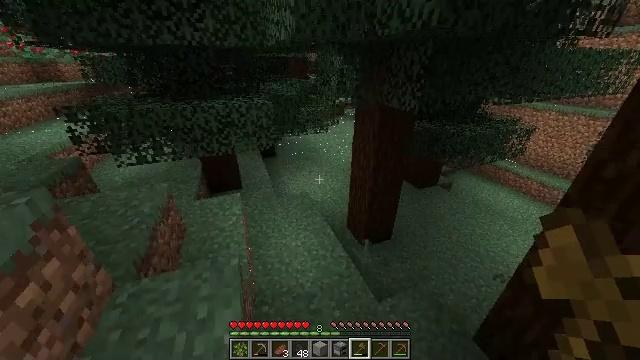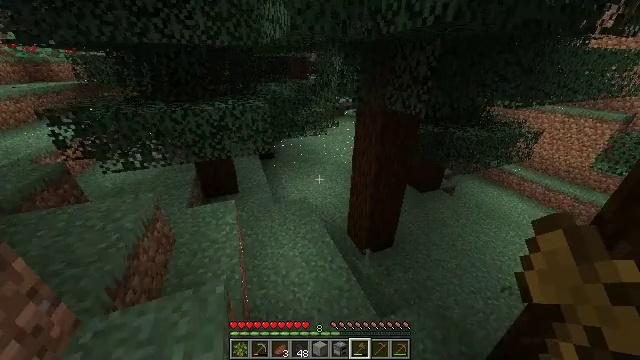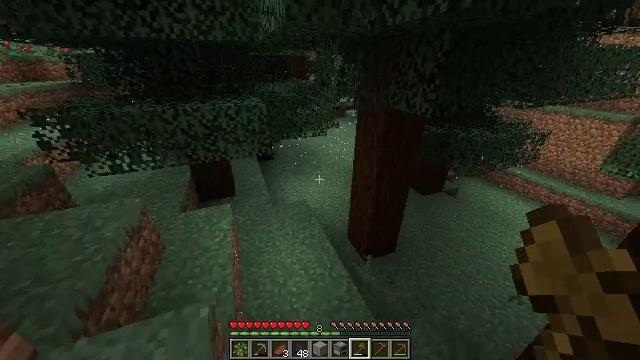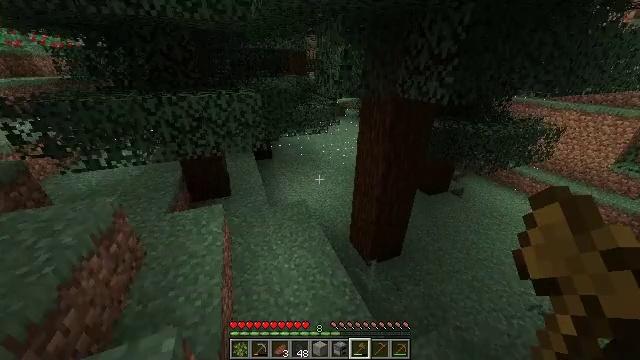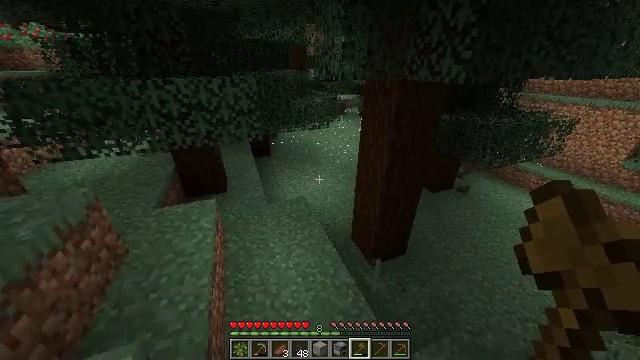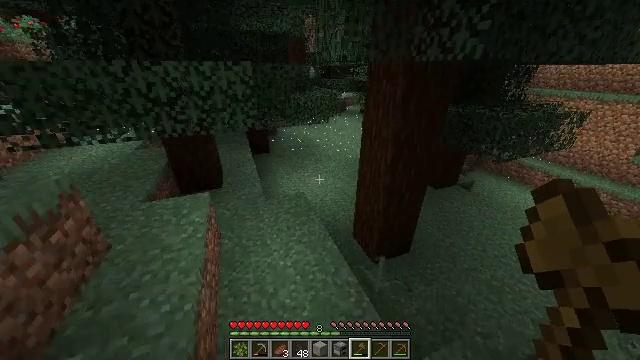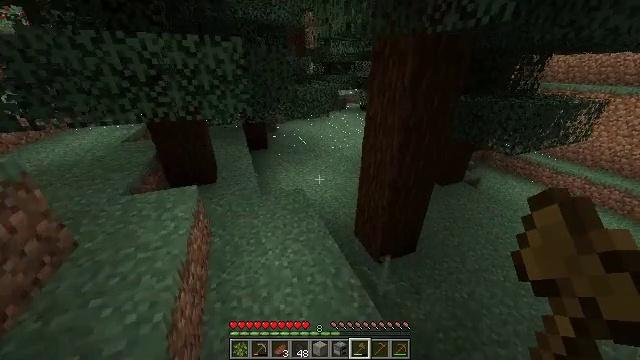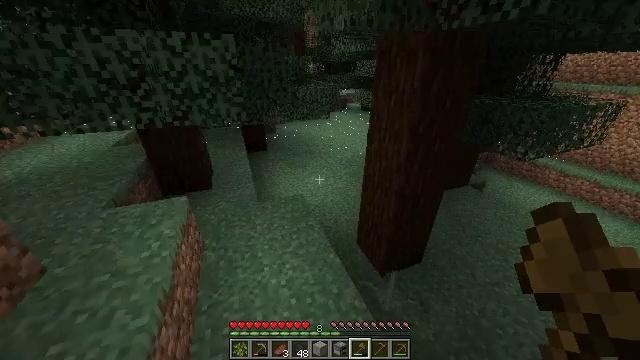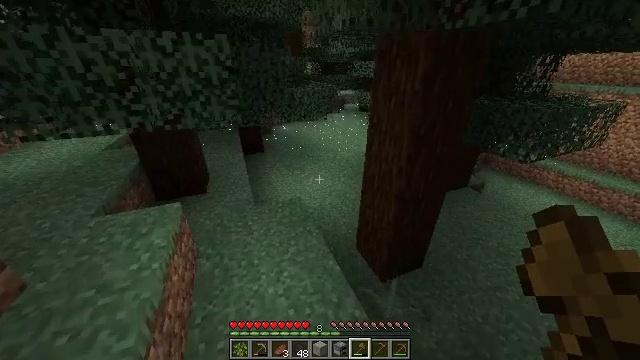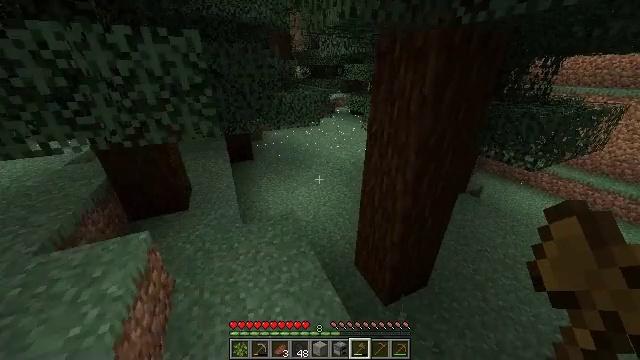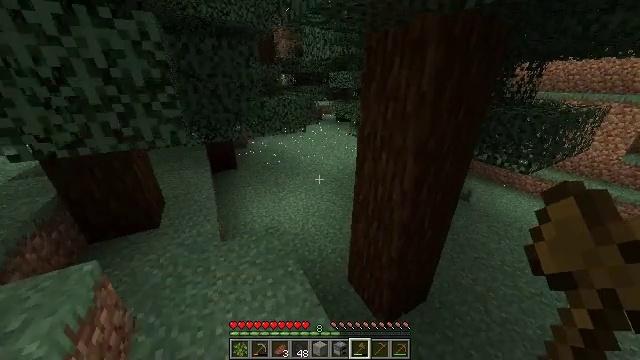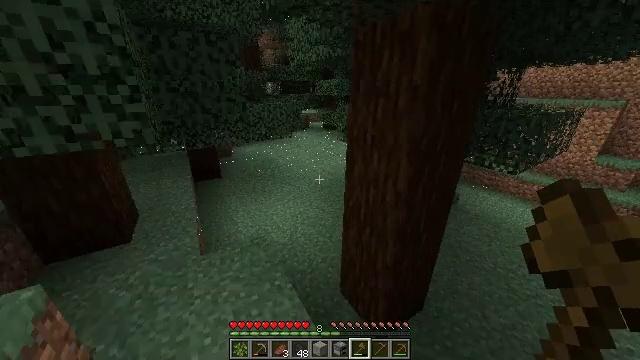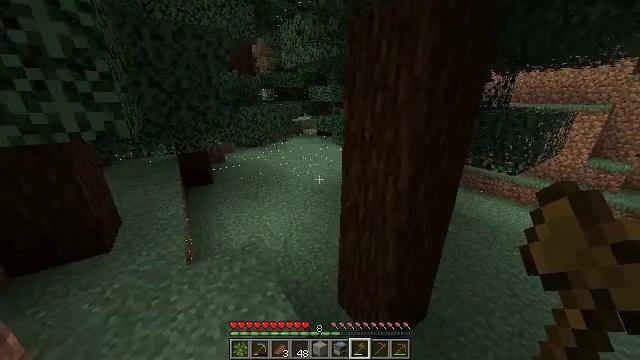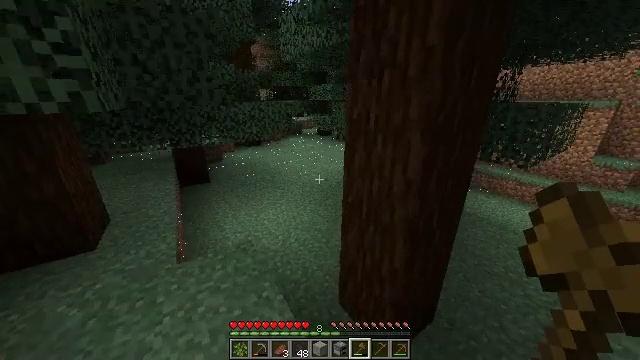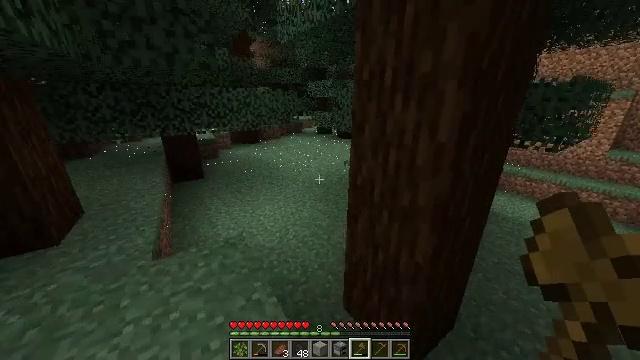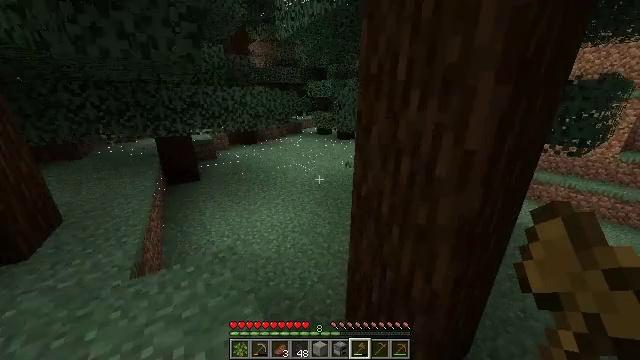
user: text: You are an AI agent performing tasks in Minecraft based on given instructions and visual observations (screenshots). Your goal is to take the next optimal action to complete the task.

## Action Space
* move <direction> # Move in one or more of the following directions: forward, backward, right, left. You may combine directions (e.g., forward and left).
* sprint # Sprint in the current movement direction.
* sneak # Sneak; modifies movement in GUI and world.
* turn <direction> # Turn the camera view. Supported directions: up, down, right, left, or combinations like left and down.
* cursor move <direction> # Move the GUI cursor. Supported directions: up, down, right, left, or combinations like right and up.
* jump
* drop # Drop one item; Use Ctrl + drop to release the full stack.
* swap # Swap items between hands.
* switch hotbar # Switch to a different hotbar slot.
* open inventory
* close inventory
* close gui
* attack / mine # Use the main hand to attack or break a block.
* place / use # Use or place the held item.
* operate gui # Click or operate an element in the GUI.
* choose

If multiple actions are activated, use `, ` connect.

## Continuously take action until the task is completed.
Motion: motion action
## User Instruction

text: Gather materials from the sweet berry bush.
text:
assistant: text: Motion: move forward, sprint
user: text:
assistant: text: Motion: move forward
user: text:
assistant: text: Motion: move forward
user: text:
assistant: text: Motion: move forward
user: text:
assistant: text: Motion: move forward, sprint
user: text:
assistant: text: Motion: move forward, sprint
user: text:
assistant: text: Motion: move forward, sprint
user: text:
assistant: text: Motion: move forward
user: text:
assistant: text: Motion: move forward, turn right
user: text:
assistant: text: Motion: move forward, sprint, turn right and up
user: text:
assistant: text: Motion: move forward, sprint, turn right and up
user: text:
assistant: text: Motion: move forward, sprint, turn right and up
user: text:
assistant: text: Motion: move forward, sprint
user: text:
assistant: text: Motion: move forward, sprint
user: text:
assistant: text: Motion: move forward
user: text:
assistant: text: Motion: move forward
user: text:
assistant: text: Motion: move forward, sprint, turn up
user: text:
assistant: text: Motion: move forward, sprint, turn up
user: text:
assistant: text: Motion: move forward, sprint, turn left and up
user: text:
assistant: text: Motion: move forward, sprint, turn up
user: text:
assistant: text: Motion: move forward
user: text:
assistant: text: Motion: move forward
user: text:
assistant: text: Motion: move forward
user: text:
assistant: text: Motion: move forward, sprint
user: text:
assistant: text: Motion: move forward, sprint, turn up
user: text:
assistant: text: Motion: move forward, sprint, turn up
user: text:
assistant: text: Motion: move forward, sprint
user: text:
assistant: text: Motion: move forward
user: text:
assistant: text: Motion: move forward
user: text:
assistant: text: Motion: move forward, sprint